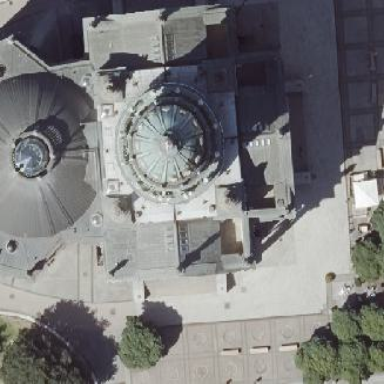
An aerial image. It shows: Baroque-style church building that now serves as museum and is popular tourist attraction.